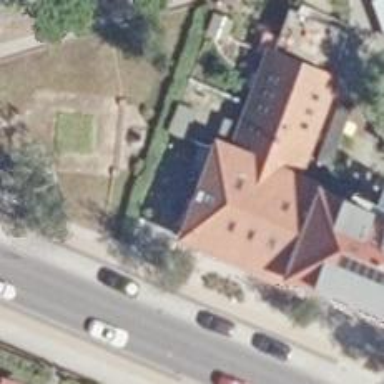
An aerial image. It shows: Cafe.